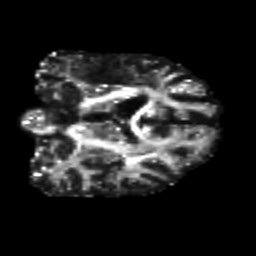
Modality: FA
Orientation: coronal
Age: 39
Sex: female
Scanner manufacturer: siemens
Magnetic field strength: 3 T
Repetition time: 8.2 s
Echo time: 0.099 s